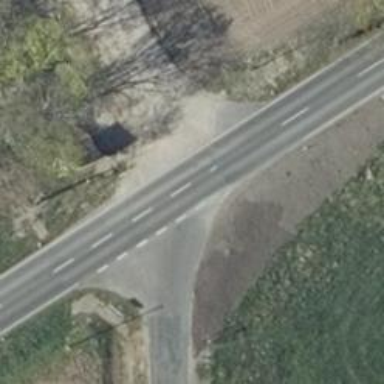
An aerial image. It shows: Secondary road with asphalt surface.